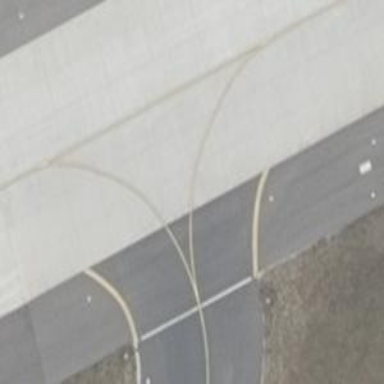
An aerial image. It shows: Taxiway at the airport with concrete surface.